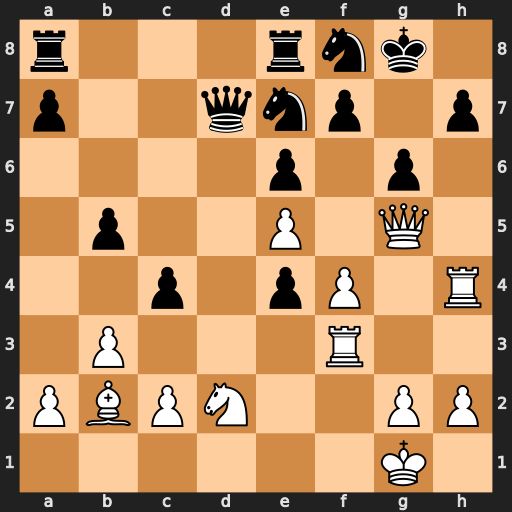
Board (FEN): r3rnk1/p2qnp1p/4p1p1/1p2P1Q1/2p1pP1R/1P3R2/PBPN2PP/6K1
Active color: w
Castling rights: -
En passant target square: -
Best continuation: Nxe4 Qd1+ Rf1